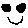
Label: smiley face